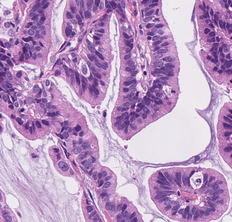
Tumor epithelial tissue: yes
Tumor-associated stroma tissue: yes
Normal tissue: no